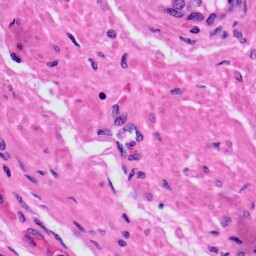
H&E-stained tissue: Prostate